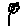
Label: flower